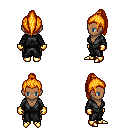
a pixel art fantasy rpg character, female body template, human, dark skin, gray robe, gold greaves, light blonde long topknot hairstyle, gold gloves, gold boots, four views (front, back, left, right), 2x2 character sprite sheet, small pixel art, hard edges, no anti-aliasing